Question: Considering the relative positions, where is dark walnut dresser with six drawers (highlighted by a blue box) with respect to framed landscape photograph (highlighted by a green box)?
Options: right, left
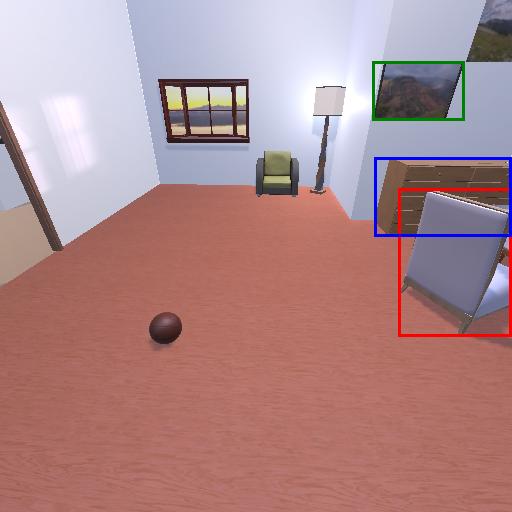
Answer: right